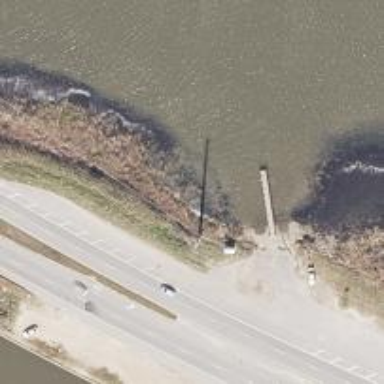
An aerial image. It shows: Power pole.